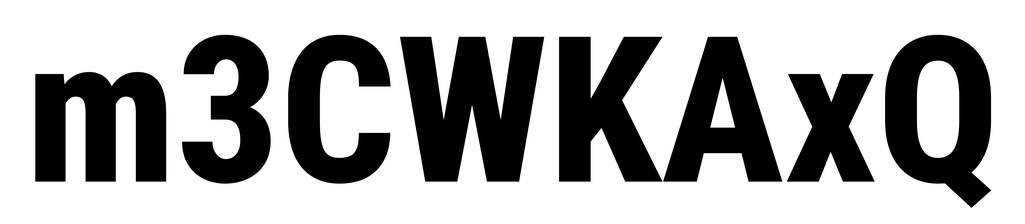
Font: Roboto_Condensed_ExtraBold